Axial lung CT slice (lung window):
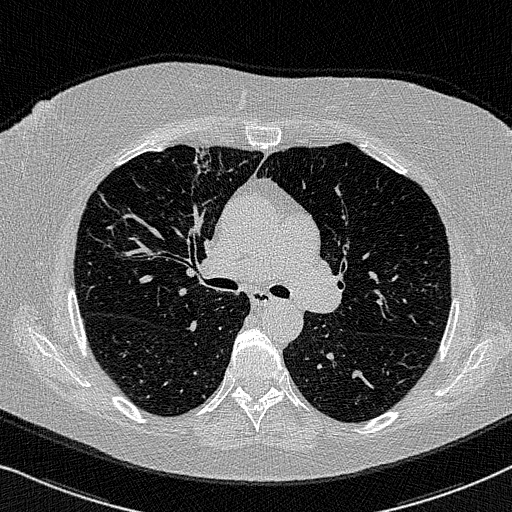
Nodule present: no